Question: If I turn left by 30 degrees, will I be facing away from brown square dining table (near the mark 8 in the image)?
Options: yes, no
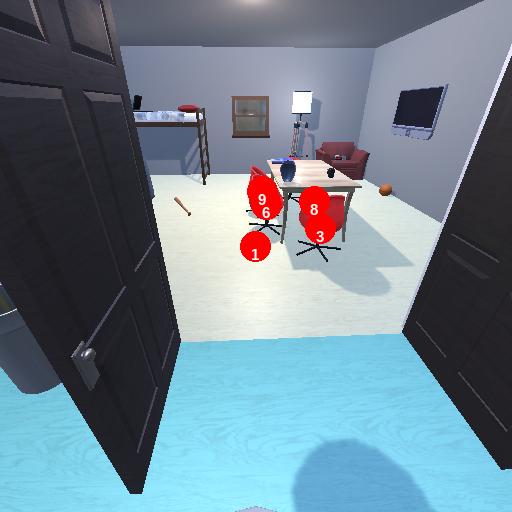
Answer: yes